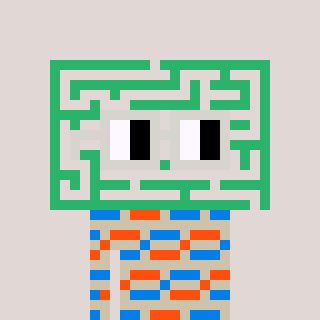
a pixel art character with square light gray glasses, a maze-shaped head and a bege-colored body on a warm background